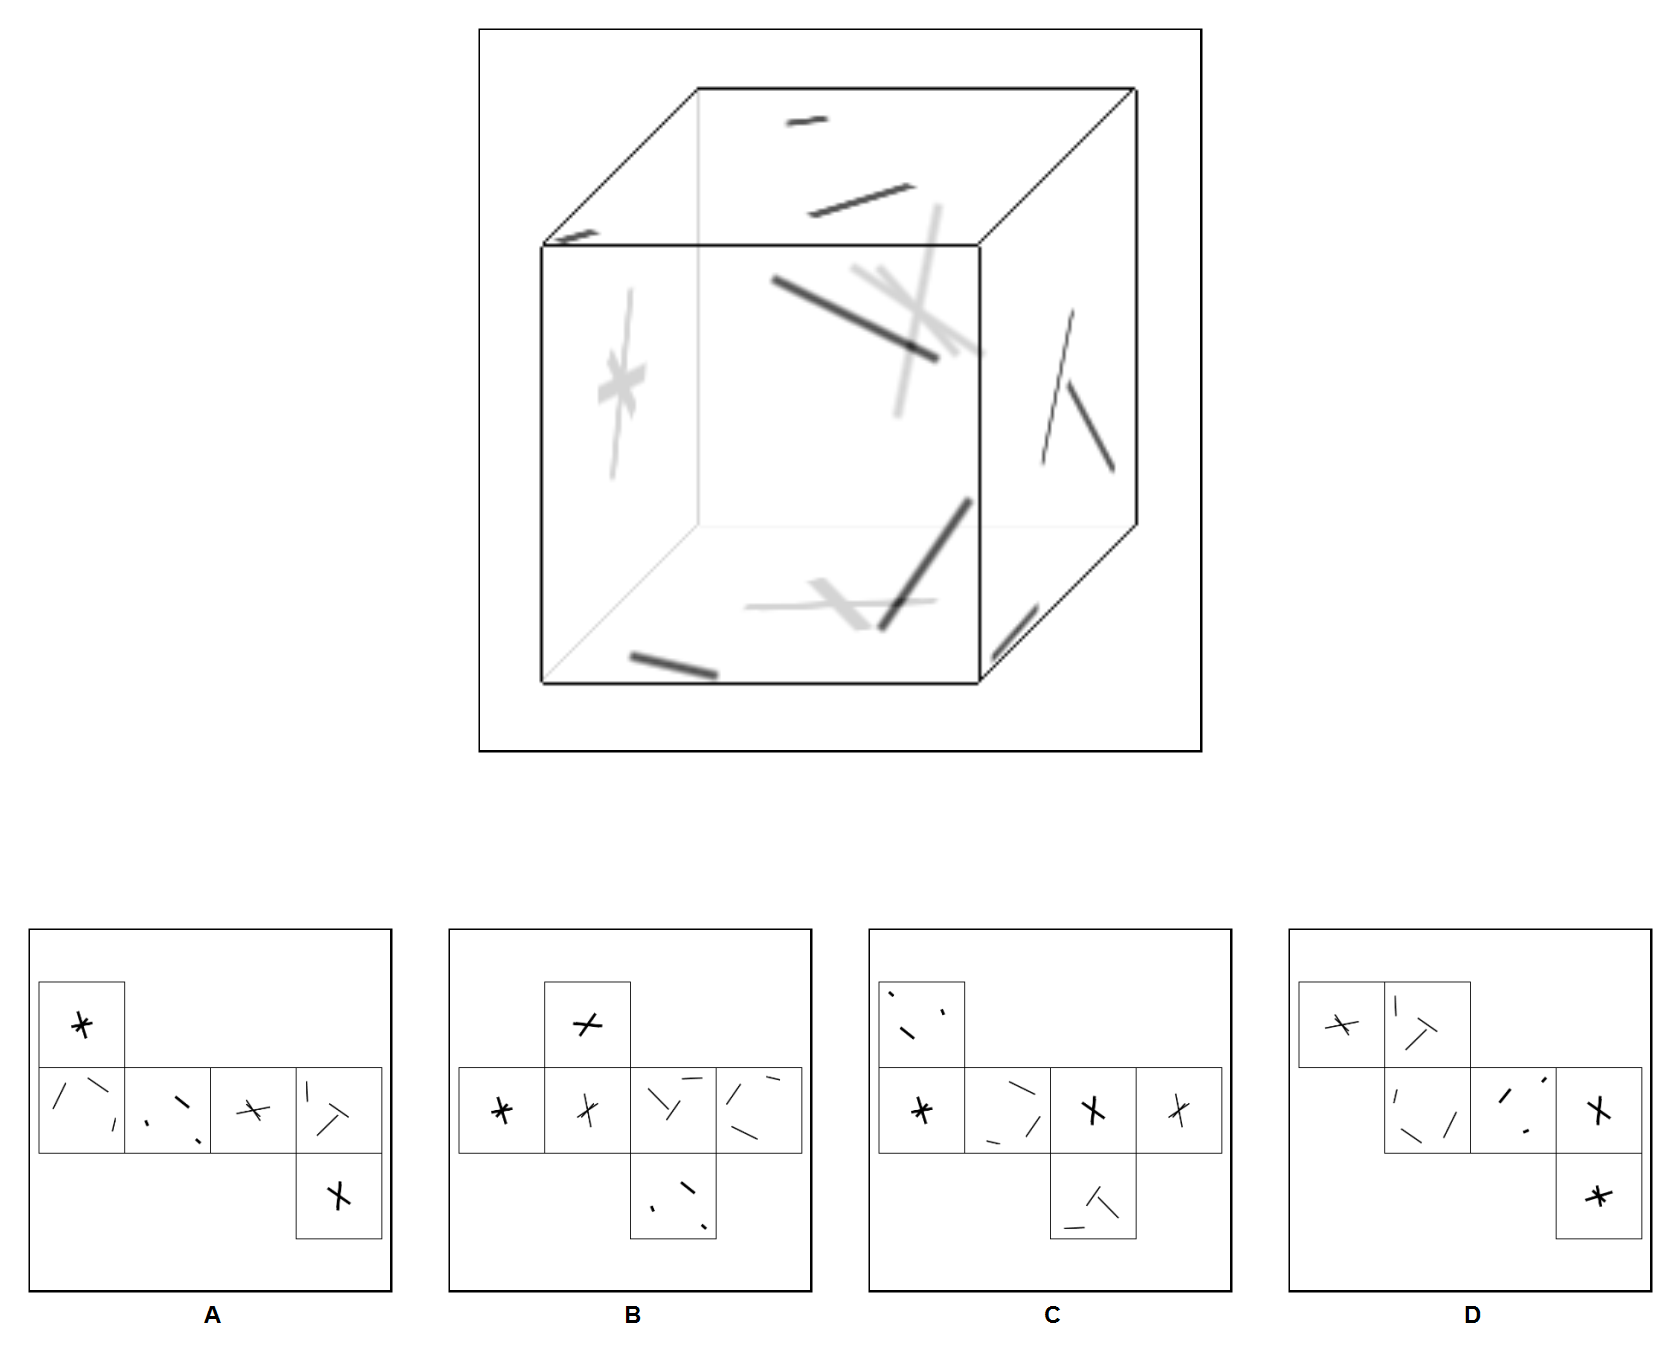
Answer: B